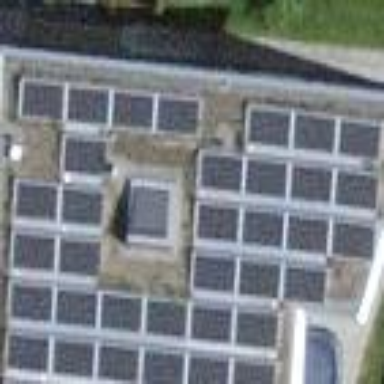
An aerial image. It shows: Solar power generator with photovoltaic panels.